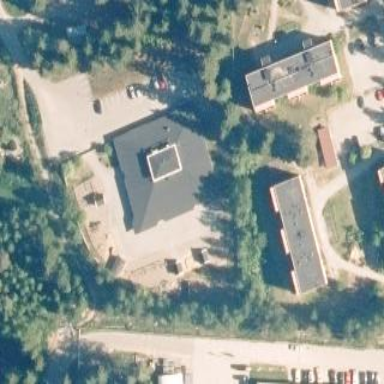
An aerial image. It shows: Kindergarten building.